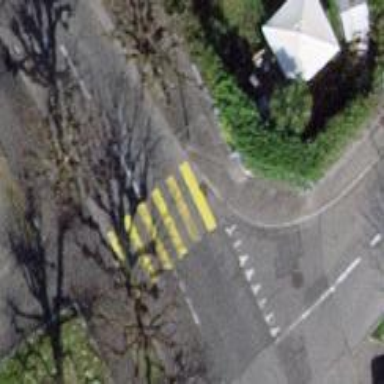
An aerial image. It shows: Uncontrolled zebra crossing on the road.